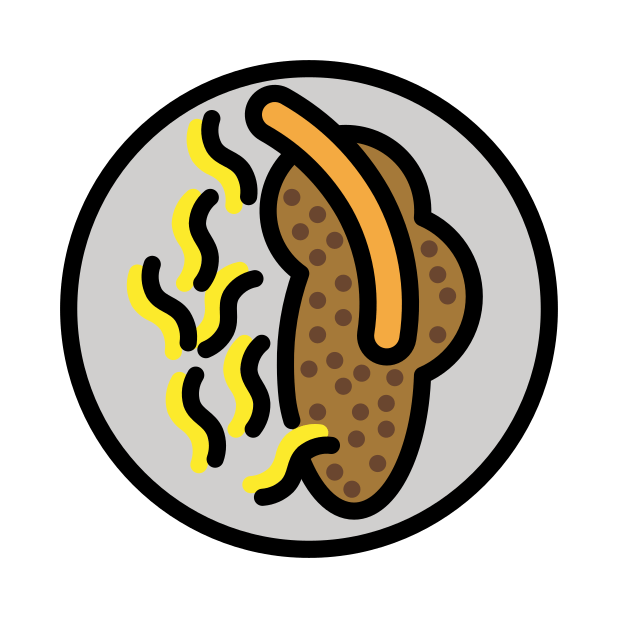
lentils with spaetzle